Question: i think of to write primitive snake. i have window where program paints random lines.
but i can't think up how to catch pressed key to change direction of painted line.

'''
class QUpdatingPathIte : public QGraphicsPathItem
{
void advance(int phase)
{
if (phase == 0)
return;
int x,y;
int w,a,s,d;
char c;
//
// HOW TO MAKE THIS HERE? (i had done early in console application)
// but i can't do this in GUI , what should i do?
scanf("%c",&c);
if (c=='w')
{ x=-20; y=0; }
else if (c=='s')
{ x=20; y=0; }
else if (c=='a')
{ x=0; y=-20; }
else if(c=='d')
{ x=0; y=20; }
QPainterPath p = path();
p.lineTo(x, y);
setPath(p);
}
};
#include <QtGui/QApplication>
#include "dialog.h"
int main(int argc, char *argv[])
{
QApplication a(argc, argv);
QGraphicsScene s;
QGraphicsView v(&s);
QUpdatingPathIte item;
item.setPen(QPen(QColor("black")));
s.addItem(&item);
v.show();
QTimer *timer = new QTimer(&s);
timer->connect(timer, SIGNAL(timeout()), &s, SLOT(advance()));
timer->start(500);
return a.exec();
}
'''
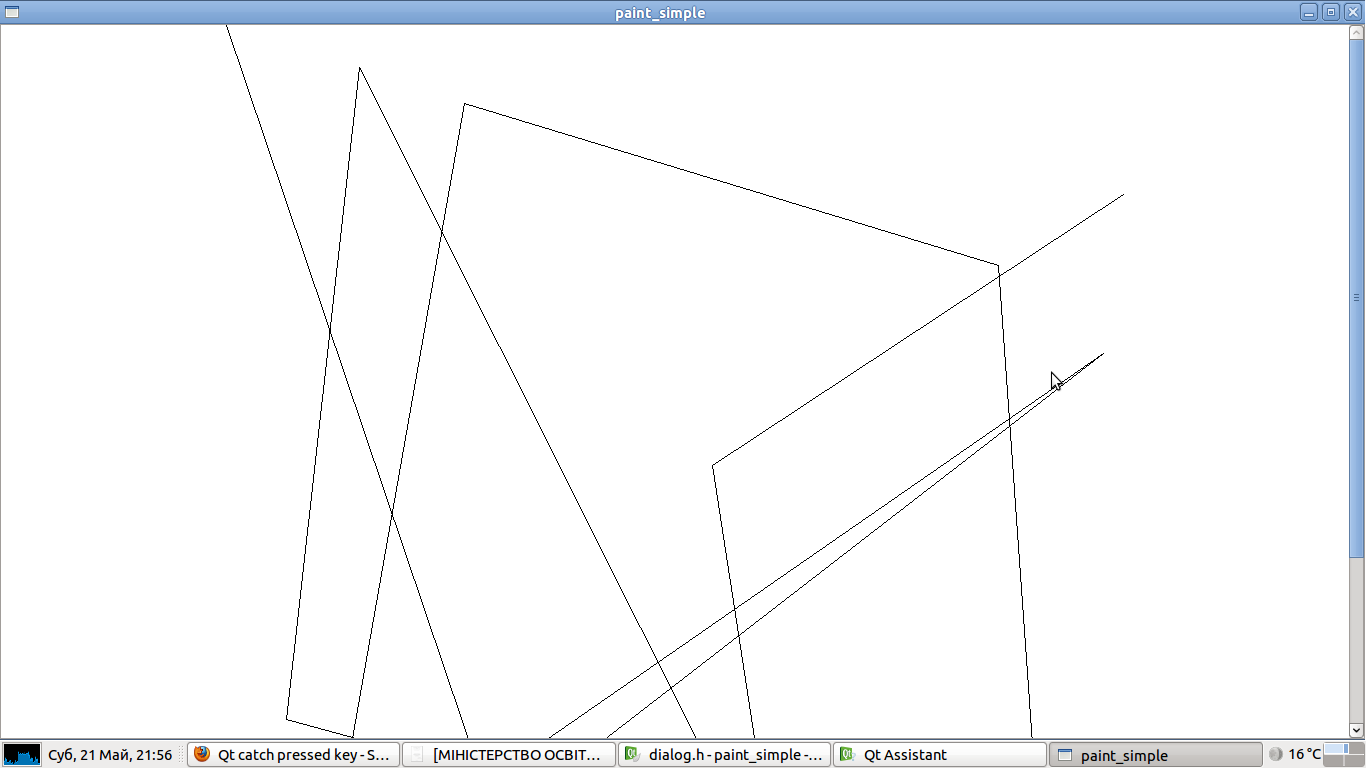
Answer: QGraphicsView inherits from from QWidget because it inherits from QAbstractScrollArea. You should create a custom subclass of QGraphicsView and just override the function keyPressEvent(). Example:
'''
class SnakeView : public QGraphicsView
{
protected:
keyPressEvent(QKeyEvent *e)
{
// Do something
// Otherwise pass to the graphics view
QGraphicsView::keyPressEvent(e)
}
};
'''
Then rather than creating a QGraphicsView object you would create a SnakeView object.